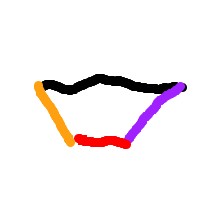
Shape: trapezoid